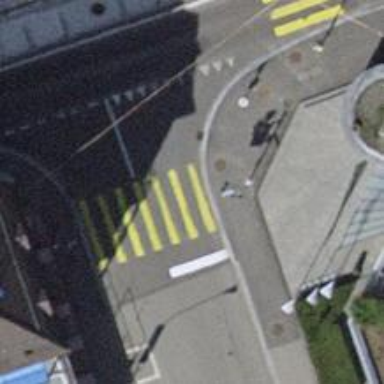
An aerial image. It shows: Crossing with zebra markings regulated by traffic signals.